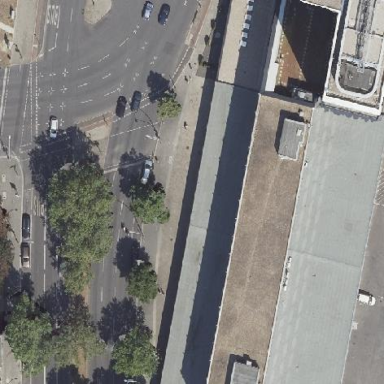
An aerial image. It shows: Close-up view of roof of building.